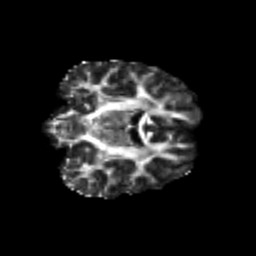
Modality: FA
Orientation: coronal
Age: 23
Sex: female
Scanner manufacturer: siemens
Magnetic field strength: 3 T
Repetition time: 3.5 s
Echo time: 0.113 s